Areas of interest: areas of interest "Library"
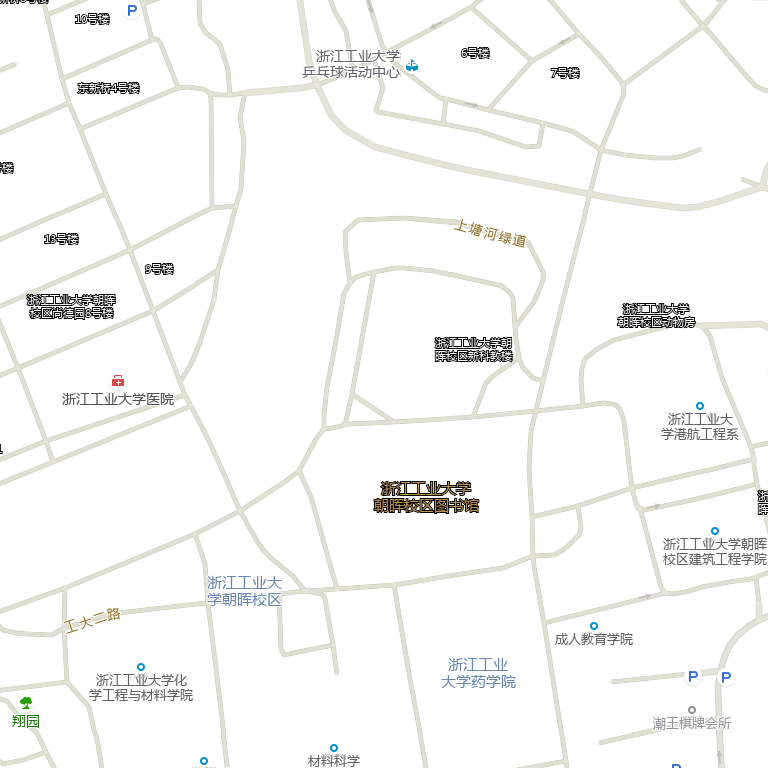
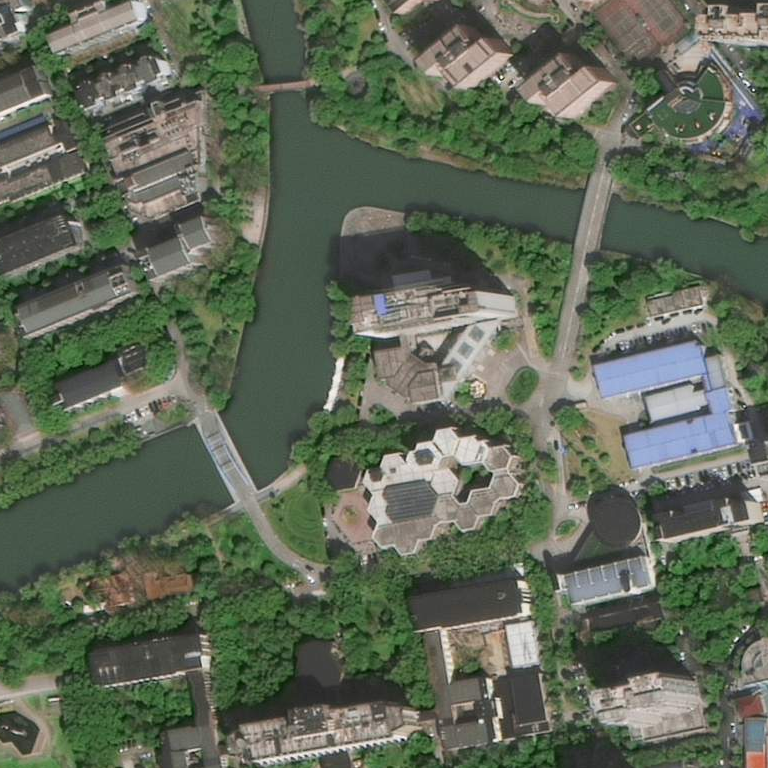